Question: i have seen similar questions to this but none can assist me.as my code is missing some results and i don't now why.

as seen on the image above the output is 6 results instead of 12
This is the code am using to get the values
'''
//Fetch Sales**********************************************
function fetchsales(){
var Dt = document.getElementById("sDate").value;
var Usr = document.getElementById("UserID").value;
var Stp = document.getElementById("tstamp").value;
var e = document.getElementById("sdepot");
var Dpt = e.options[e.selectedIndex].value;
var sale = new Array();
var Tbl = document.getElementById('tbl_sales'); //html table
var tbody = Tbl.tBodies[0]; // Optional, based on what is rendered
for (var i = 2; i < tbody.rows.length; i++) {
var row = tbody.rows[i];
for (var j = 2; j < row.cells.length; j++) {
var cell = row.cells[j];
// For Every Cell get the textbox value
var unitsold = cell.childNodes[0].value ;
//Get selectbox distributor
var Sdist = row.cells[1].childNodes[0]; //Select box always on second coloumn
var Distributor = Sdist.options[Sdist.selectedIndex].value;
//Get selectbox Product
var Sprod = tbody.rows[1].cells[j].childNodes[0];
var Product = Sprod.options[Sprod.selectedIndex].value;
sale[(j*i)] = new Array ('('+Dt,Dpt,Product,unitsold,Distributor,Usr,Stp+')<br/>');
}
}
//Debug
var fsale = new Array();
fsale = sale.filter(function(n){return n});
document.getElementById("output").innerHTML = fsale;
}
//End Fetch Sales******************************************************
'''
And this is the Whole Document with the Above code included.
'''
<!DOCTYPE html PUBLIC "-//W3C//DTD XHTML 1.0 Transitional//EN" "http://www.w3.org/TR/xhtml1/DTD/xhtml1-transitional.dtd">
<html xmlns="http://www.w3.org/1999/xhtml">
<head>
<style>
</style>
<script type="text/javascript">
//*********************************Start Add Row **********************************************************
function addRowToTable() {
var tbl = document.getElementById('tbl_sales'); //html table
var columnCount = tbl.rows[0].cells.length; //no. of columns in table
var rowCount = tbl.rows.length; //no. of rows in table
var row = tbl.insertRow(rowCount); //insert a row method
// For Every Row Added a Checkbox on first cell--------------------------------------
var cell_1 = row.insertCell(0); //Create a new cell
var element_1 = document.createElement("input"); //create a new element
element_1.type = "checkbox"; //set element type
element_1.setAttribute('id', 'newCheckbox'); //set id attribute
cell_1.appendChild(element_1); //Append element to created cell
// For Every Row Added add a Select box on Second cell------------------------------
var cell_2 = row.insertCell(1);
var element_2 = document.createElement('select');
element_2.name = 'SelDist' + rowCount;
element_2.className = 'styled-select';
element_2.options[0] = new Option('John Doe', '1');
element_2.options[1] = new Option('Dane Doe', '2');
cell_2.appendChild(element_2);
// For Every Row Added add a textbox on the rest of the cells starting with the 3rd,4th,5th... coloumns going on...
if (columnCount >= 2) { //Add cells for more than 2 columns
for (var i = 3; i <= columnCount; i++) {
var newCel = row.insertCell(i - 1); //create a new cell
var element_3 = document.createElement("input");
element_3.type = "text";
element_3.className = "rounded";
element_3.name = 'txt_r'+ rowCount +'c'+(i-1);
element_3.id = 'txt_r'+ rowCount +'c'+(i-1);
element_3.size = 5;
element_3.value = 'txt_r'+rowCount+'c'+(i-1);
newCel.appendChild(element_3);
}
}
}
//***************************** End Add Row ***************************************************************
// *****************************Start Add Column**********************************************************
function addColumn() {
var tblBodyObj = document.getElementById('tbl_sales').tBodies[0];
var rowCount = tblBodyObj.rows.length;
//for every Coloumn Added Add checkbox on first row ----------------------------------------------
var newchkbxcell = tblBodyObj.rows[0].insertCell(-1);
var element_4 = document.createElement("input");
element_4.type = "checkbox";
element_4.setAttribute('id', 'newCheckbox');
newchkbxcell.appendChild(element_4);
//For Every Coloumn Added add Drop down list on second row-------------------------------------
var newselectboxcell = tblBodyObj.rows[1].insertCell(-1);
var element_5 = document.createElement('select');
element_5.name = 'SelProd' + rowCount;
element_5.className = 'styled-select';
element_5.options[0] = new Option('Product11', '11');
element_5.options[1] = new Option('Product12', '12');
element_5.options[2] = new Option('Product13', '13');
element_5.options[3] = new Option('Product14', '14');
element_5.options[4] = new Option('Product15', '15');
element_5.options[5] = new Option('Product16', '16');
newselectboxcell.appendChild(element_5);
// For Every Coloumn Added add a textbox on the rest of the row cells starting with the 3rd,4th,5th......
for (var i = 2; i < tblBodyObj.rows.length; i++) { //Add cells in all rows starting with 3rd row
var newCell = tblBodyObj.rows[i].insertCell(-1); //create new cell
var ClmCount = ((tblBodyObj.rows[0].cells.length)-1);
var element_6 = document.createElement("input");
element_6.type = "text";
element_6.className = "rounded"
element_6.name = 'txt_r'+ i + 'c' + ClmCount;
element_6.id = 'txt_r'+ i + 'c' + ClmCount;
element_6.size = 5;
element_6.value = 'txt_r'+i+'c'+ClmCount;
newCell.appendChild(element_6)
}
}
//*****************************Start Delete Selected Rows **************************************************
function deleteSelectedRows() {
var tb = document.getElementById('tbl_sales');
var NoOfrows = tb.rows.length;
for (var i = 0; i < NoOfrows; i++) {
var row = tb.rows[i];
var chkbox = row.cells[0].childNodes[0]; //get check box object
if (null != chkbox && true == chkbox.checked) { //wheather check box is selected
tb.deleteRow(i); //delete the selected row
NoOfrows--; //decrease rowcount by 1
i--;
}
}
}
//*****************************End Delete Selected Columns **************************************************
//*****************************Start Delete Selected Columns ************************************************
function deleteSelectedColoumns() {
var tb = document.getElementById('tbl_sales'); //html table
var NoOfcolumns = tb.rows[0].cells.length; //no. of columns in table
for (var clm = 3; clm < NoOfcolumns; clm++) {
var rw = tb.rows[0]; //0th row with checkboxes
var chkbox = rw.cells[clm].childNodes[0];
console.log('Current Coloumn:'+clm+',', NoOfcolumns, chkbox); // test with Ctrl+Shift+K or F12
if (null != chkbox && true == chkbox.checked) {
//-----------------------------------------------------
var lastrow = tb.rows;
for (var x = 0; x < lastrow.length; x++) {
tb.rows[x].deleteCell(clm);
}
//-----------------------------------------
NoOfcolumns--;
clm--;
} else {
//alert("not selected");
}
}
}
//*****************************End Delete Selected Columns **************************************************
//Fetch Sales**********************************************
function fetchsales(){
var Dt = document.getElementById("sDate").value;
var Usr = document.getElementById("UserID").value;
var Stp = document.getElementById("tstamp").value;
var e = document.getElementById("sdepot");
var Dpt = e.options[e.selectedIndex].value;
var sale = new Array();
var Tbl = document.getElementById('tbl_sales'); //html table
var tbody = Tbl.tBodies[0]; // Optional, based on what is rendered
for (var i = 2; i < tbody.rows.length; i++) {
var row = tbody.rows[i];
for (var j = 2; j < row.cells.length; j++) {
var cell = row.cells[j];
// For Every Cell get the textbox value
var unitsold = cell.childNodes[0].value ;
//Get selectbox distributor
var Sdist = row.cells[1].childNodes[0]; //Select box always on second coloumn
var Distributor = Sdist.options[Sdist.selectedIndex].value;
//Get selectbox Product
var Sprod = tbody.rows[1].cells[j].childNodes[0];
var Product = Sprod.options[Sprod.selectedIndex].value;
sale[(j*i)] = new Array ('('+Dt,Dpt,Product,unitsold,Distributor,Usr,Stp+')<br/>');
}
}
//Debug
var fsale = new Array();
fsale = sale.filter(function(n){return n});
document.getElementById("output").innerHTML = fsale;
}
//End Fetch Sales******************************************************
//on loading create 3 coloumns and 2 rows
window.onload = function () {addColumn();addColumn();addColumn();addRowToTable();addRowToTable();};
</script>
<meta http-equiv="Content-Type" content="text/html; charset=utf-8" />
<title>Distributor Sales</title>
</head>
<body>
<!--A--->
<div class="datagrid shadow" style="float:left; min-width:160px; width:220px">
<table id="top">
<tbody>
<tr>
<td width="100px">
<label for="textfield2">Date</label>
<input id="sDate" name="sDate" type="date" size="10" class="rounded" value="2013-06-04" />
</td>
</tr>
<tr class="alt">
<td width="220px">
<label for="select">Depot</label>
<select name="sdepot" id="sdepot" class="styled-select">
<option value="1">Muranga</option>
<option value="2" selected="selected">Nyahururu</option>
<option value="3">Karatina</option>
</select>
</td>
</tr>
</tbody>
</table>
</div>
<!--C--->
<div class="datagrid shadow" style="float:left; margin-left:20px; width:250px; min-width:250px">
<table>
<tbody>
<tr>
<td>
<label for="textfield4">User ID</label>
<input id="UserID" name="UserID" type="text" class="rounded" value="121" />
</td>
</tr>
<tr class="alt">
<td>
<label for="textfield5">Time Stamp</label>
<input type="date" name="tstamp" id="tstamp" class="rounded" value="2013-06-02" />
</td>
</tr>
</tbody>
</table>
</div>
<div style="clear:both"></div>
</br>
<div class="mainG gradient-style shadow" style="min-width:500px; min-height:120px">
<table id="tbl_sales" border="1" bordercolor="#E1EEF4" background="table-images/blurry.jpg">
<tr>
<td></td>
<td><input type="button" name="button3" id="button3" value="-Row" onclick="deleteSelectedRows()" />
<input type="button" name="button4" id="button4" value="-Coloumn" onclick="deleteSelectedColoumns()" /></td>
</tr>
<tr>
<td></td>
<td><input type="button" name="addrowbutton" id="adrwbutton" value="+Row" onclick="addRowToTable();" />
<input type="button" name="adclmbutton" id="addclmnbutton" value="+Coloumn" onclick="addColumn()" />
</td>
</tr>
</table>
</div>
<div style="clear:both"></div>
<br/>
<div class="datagrid shadow" style="float:left; margin-left:20px; width:200px; min-width:200px; padding-left:10px">
<table id="bottom1" style="min-width:200px">
<tbody>
<tr>
<td>
<div align="center"><input name="myBtn" type="submit" value="Save Information" onClick="javascript:fetchsales();">
</td>
</tr>
</tbody>
</table>
</div>
<div style="clear:both"></div>
<br/>
<div id="output"></div>
</body>
</html>
'''
NB: am hoping to concatenate the result to a mysql insert statement
Any assistance will be greatly appreciated.
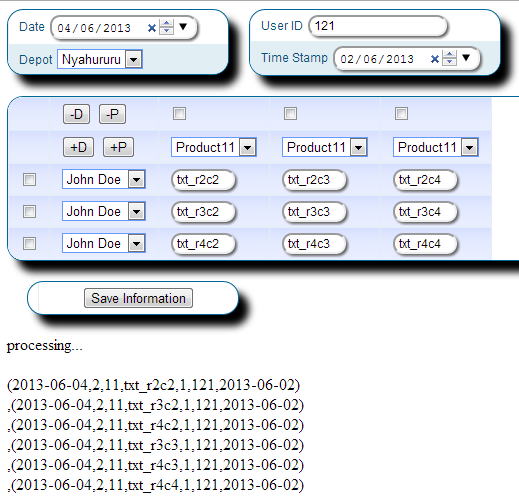
Answer: The problem comes from this line:
'''
sale[(j*i)] = new Array ('('+Dt,Dpt,Product,unitsold,Distributor,Usr,Stp+')<br/>');
'''
using the for loops indexes multiplied by themselves doesnt ensure unique array indexes, in some cases they are repeated (like for example 2*3 and 3*2) and the previous value in the array gets overwritten.